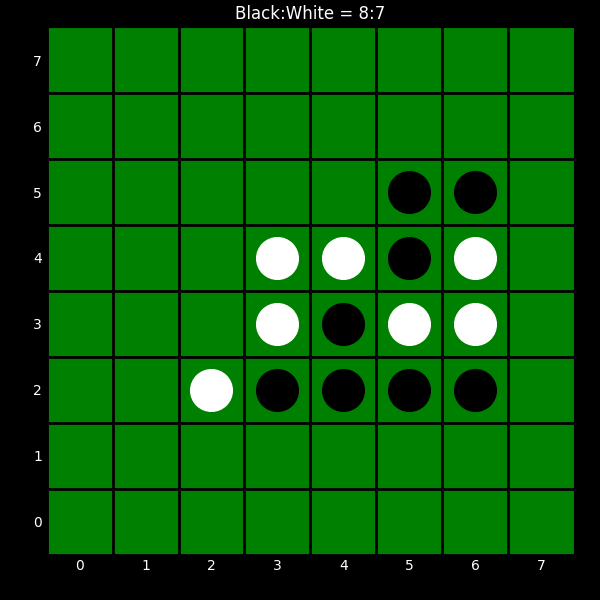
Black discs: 8
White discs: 7